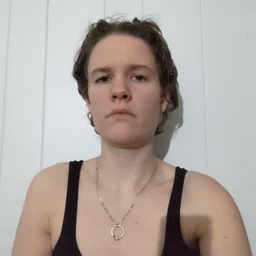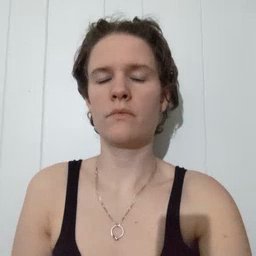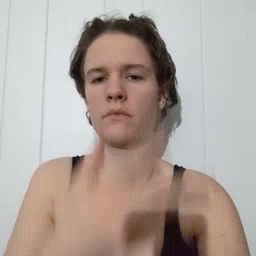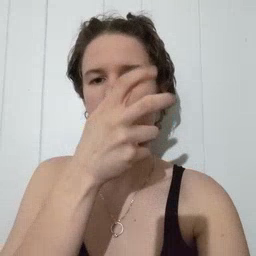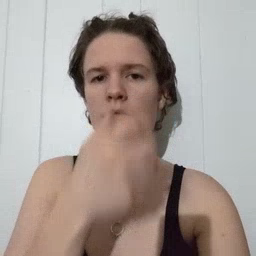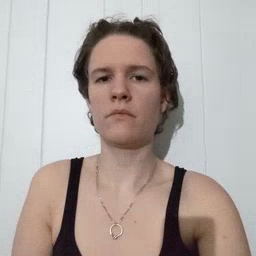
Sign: bug